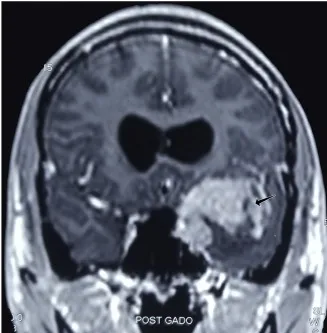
Left sphenoid wing meningioma showed hypervascular and enhanced heterogeneously (black arrow).
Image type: radiology (mri)